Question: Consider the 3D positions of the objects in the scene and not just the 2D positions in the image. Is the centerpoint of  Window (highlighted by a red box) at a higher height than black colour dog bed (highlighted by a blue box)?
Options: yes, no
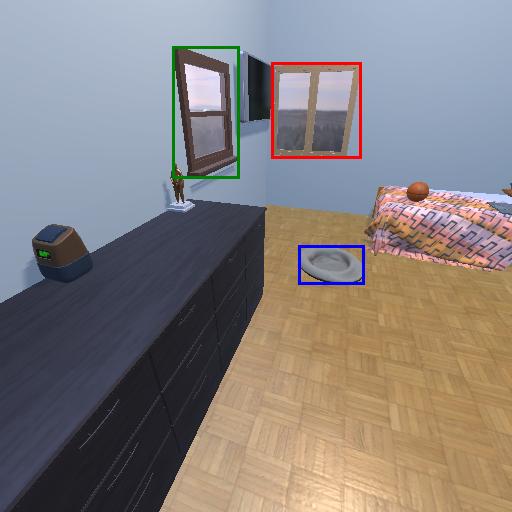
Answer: yes